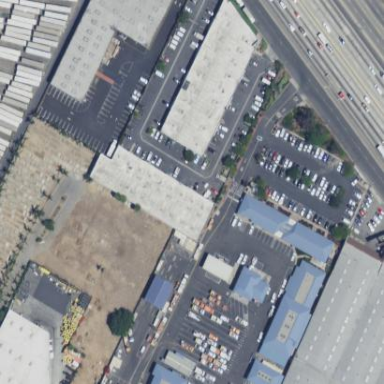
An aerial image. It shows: Warehouse building.